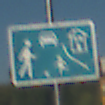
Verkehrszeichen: BeginnVerkehrsberuhigterBereich
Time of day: MorningAfternoon
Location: Outdoor (Urban)
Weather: Clear
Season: NotSpecified
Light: Natural